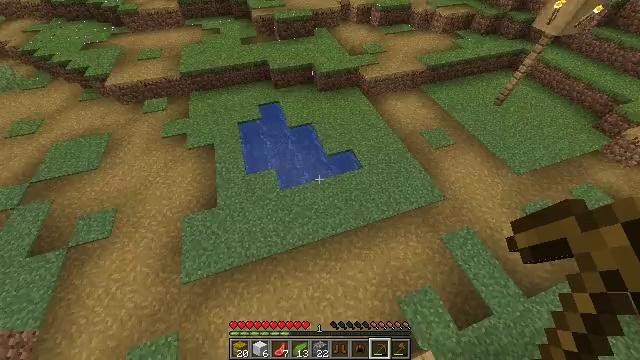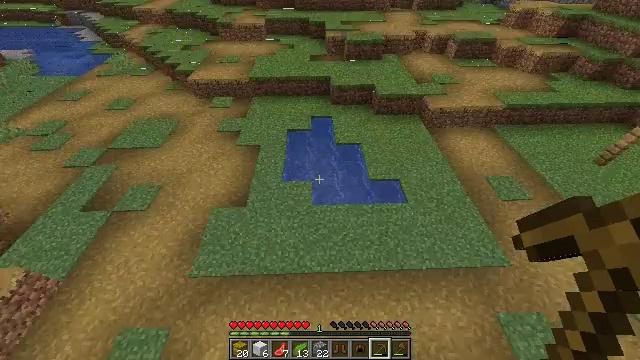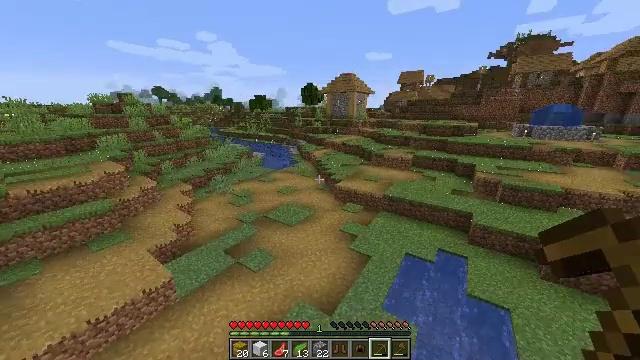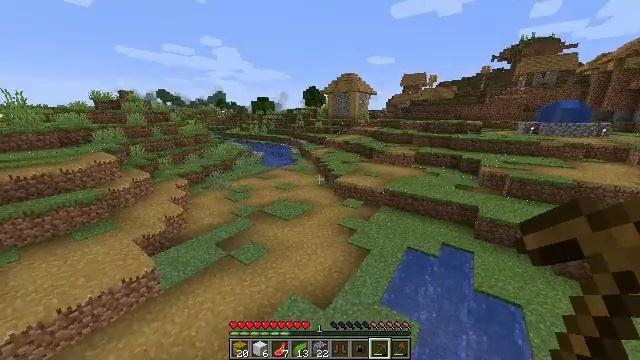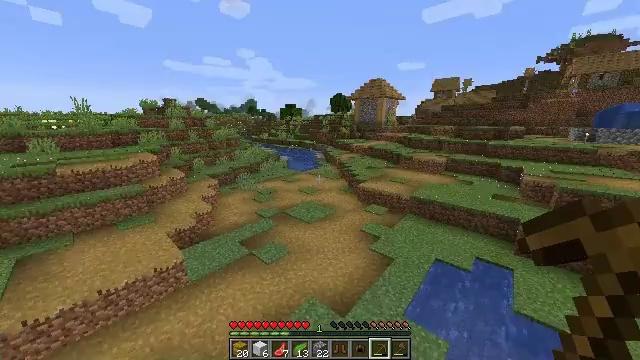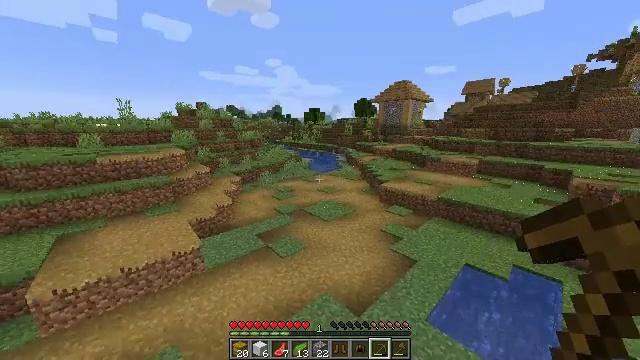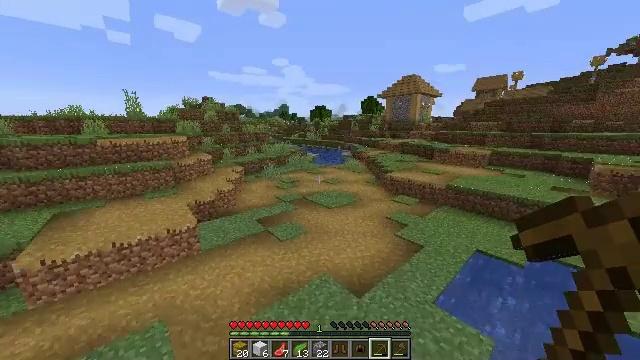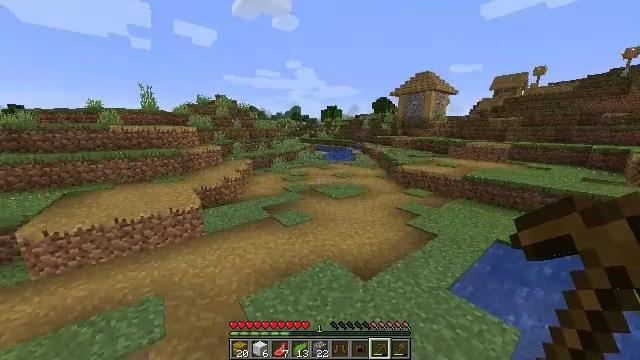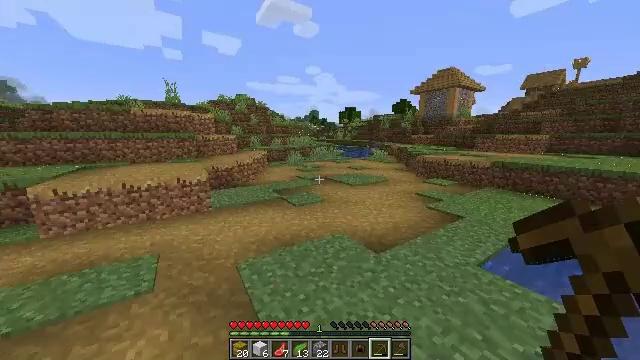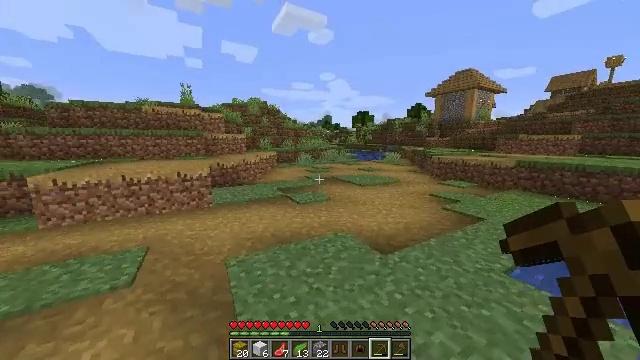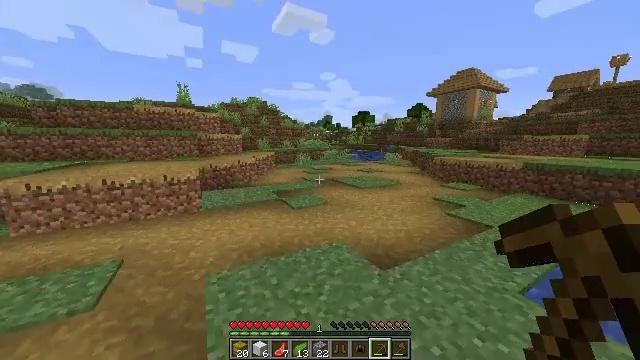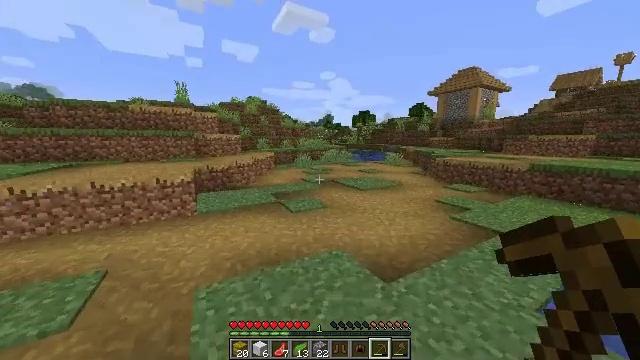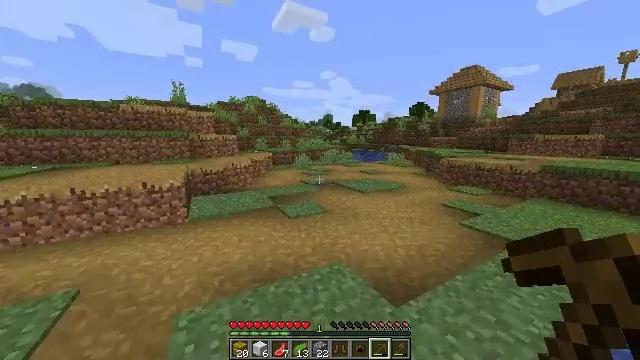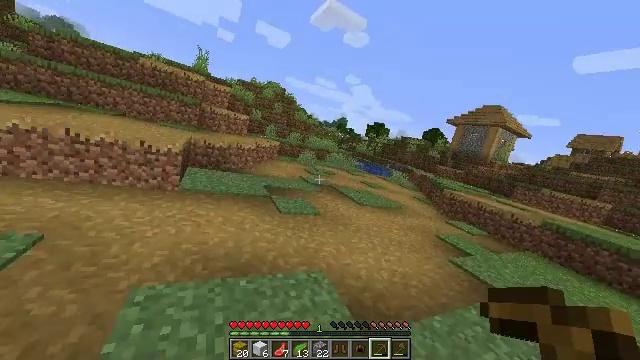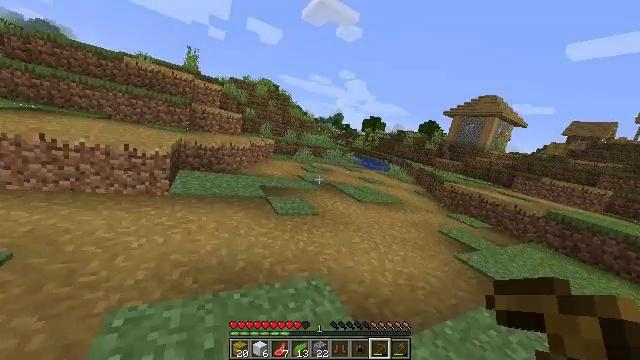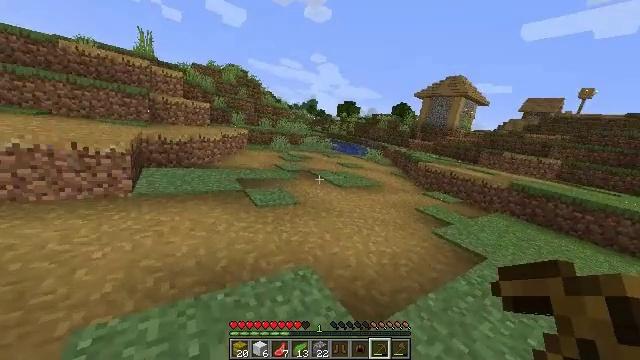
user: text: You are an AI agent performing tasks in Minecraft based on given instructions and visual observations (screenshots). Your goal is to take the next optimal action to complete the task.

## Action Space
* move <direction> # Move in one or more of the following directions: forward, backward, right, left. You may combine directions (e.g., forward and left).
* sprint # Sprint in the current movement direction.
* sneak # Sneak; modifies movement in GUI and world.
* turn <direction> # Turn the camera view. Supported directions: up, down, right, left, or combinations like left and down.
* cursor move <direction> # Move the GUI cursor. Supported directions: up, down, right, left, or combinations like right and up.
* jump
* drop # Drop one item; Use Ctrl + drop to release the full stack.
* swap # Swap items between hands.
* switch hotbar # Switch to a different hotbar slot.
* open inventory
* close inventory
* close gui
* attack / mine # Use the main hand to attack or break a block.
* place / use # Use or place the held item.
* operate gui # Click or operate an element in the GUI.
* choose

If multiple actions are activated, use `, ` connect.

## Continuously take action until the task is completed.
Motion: motion action
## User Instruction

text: Mine the grass in the plains.
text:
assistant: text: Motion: move forward, sprint
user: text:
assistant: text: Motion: move forward, sprint, turn left and up
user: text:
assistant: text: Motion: move forward, sprint, turn up
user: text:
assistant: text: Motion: move forward, sprint, turn left and up
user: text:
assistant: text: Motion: move forward, sprint, turn left and up
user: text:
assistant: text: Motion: move forward, turn left
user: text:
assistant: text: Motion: move forward, turn left
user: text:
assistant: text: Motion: move forward, turn left and up
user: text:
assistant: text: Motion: move forward, sprint, turn left and up
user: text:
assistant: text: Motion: move forward, sprint
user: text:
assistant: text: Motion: move forward, sprint
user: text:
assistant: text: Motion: move forward
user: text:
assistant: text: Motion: move forward
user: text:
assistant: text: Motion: move forward, sprint
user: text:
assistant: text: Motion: move forward, sprint, turn right and down
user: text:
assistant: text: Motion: move forward, sprint, turn right and down
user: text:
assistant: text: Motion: move forward, sprint, turn right and down
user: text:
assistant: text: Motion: move forward, turn right
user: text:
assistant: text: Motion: move forward, turn right
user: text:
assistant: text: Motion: move forward
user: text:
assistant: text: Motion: move forward, jump
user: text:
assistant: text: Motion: move forward, jump
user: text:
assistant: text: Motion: move forward, jump
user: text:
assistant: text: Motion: move forward, turn left, jump
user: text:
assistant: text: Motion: move forward, turn left, jump
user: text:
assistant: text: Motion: move forward, jump
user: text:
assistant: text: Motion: move forward, jump
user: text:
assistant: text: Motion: move forward, jump
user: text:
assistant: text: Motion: move forward, jump
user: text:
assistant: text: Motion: move forward, jump